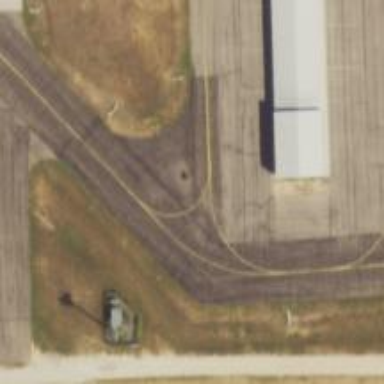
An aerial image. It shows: Image of taxiway at airport.